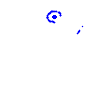
Particle: electron